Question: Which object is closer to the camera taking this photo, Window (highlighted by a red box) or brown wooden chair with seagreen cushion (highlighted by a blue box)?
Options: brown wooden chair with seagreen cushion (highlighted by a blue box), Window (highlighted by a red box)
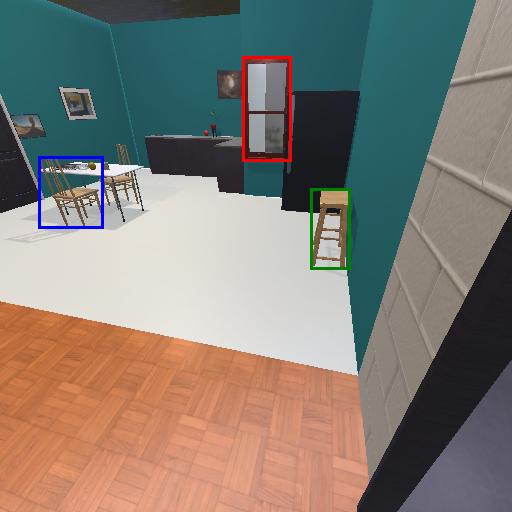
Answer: brown wooden chair with seagreen cushion (highlighted by a blue box)